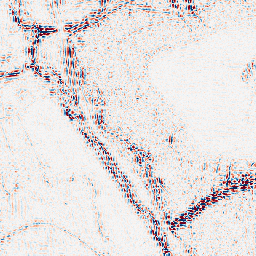
Category: wavelet
Decomposition family: wavelet_reverse_biorthogonal
Decomposition parameters: wavelet: rbio5.5
level: 2
Upsampling method: edge_directed
Upsampling parameters: scale: 4
Upsampling scale: 4